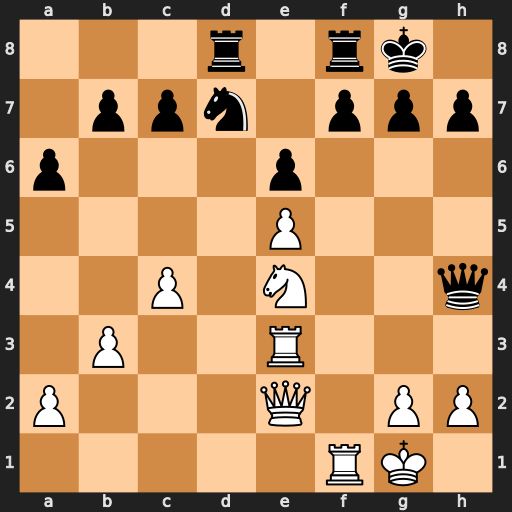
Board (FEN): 3r1rk1/1ppn1ppp/p3p3/4P3/2P1N2q/1P2R3/P3Q1PP/5RK1
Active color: w
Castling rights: -
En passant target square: -
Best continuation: Rh3 Qxh3 gxh3